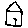
Label: house